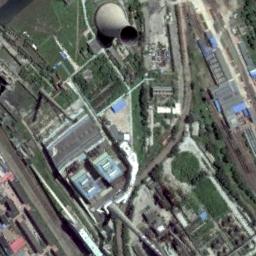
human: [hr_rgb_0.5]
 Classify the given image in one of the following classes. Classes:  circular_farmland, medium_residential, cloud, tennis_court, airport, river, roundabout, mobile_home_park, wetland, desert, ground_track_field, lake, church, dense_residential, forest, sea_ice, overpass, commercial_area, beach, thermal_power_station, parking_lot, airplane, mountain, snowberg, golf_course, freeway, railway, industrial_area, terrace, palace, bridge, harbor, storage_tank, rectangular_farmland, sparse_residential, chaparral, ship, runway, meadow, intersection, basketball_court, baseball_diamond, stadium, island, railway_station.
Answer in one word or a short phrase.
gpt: thermal_power_station